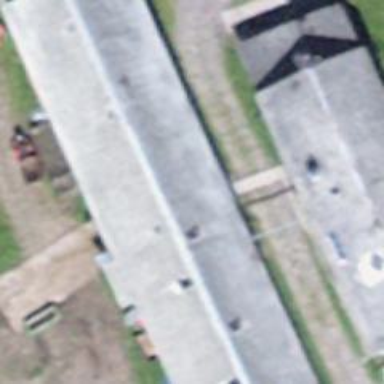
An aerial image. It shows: Farm auxiliary building.